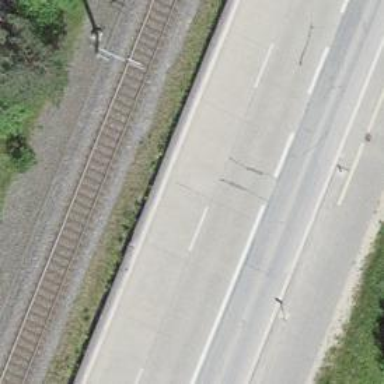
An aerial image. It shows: Trunk link road with asphalt surface.